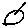
Label: cloud